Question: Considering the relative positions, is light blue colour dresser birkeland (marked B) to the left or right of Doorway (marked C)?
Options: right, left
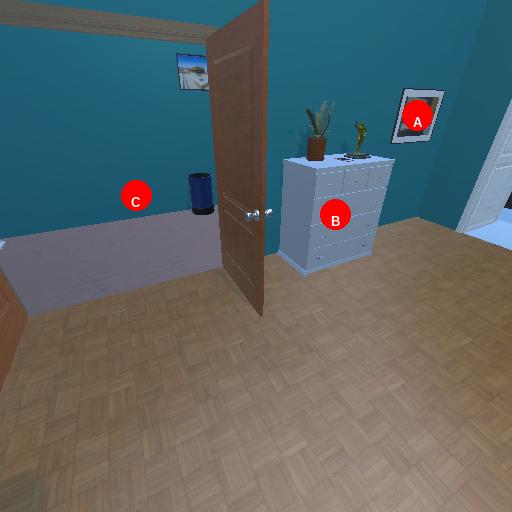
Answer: right